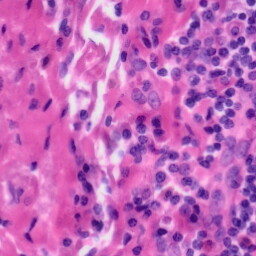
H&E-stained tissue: Tonsil